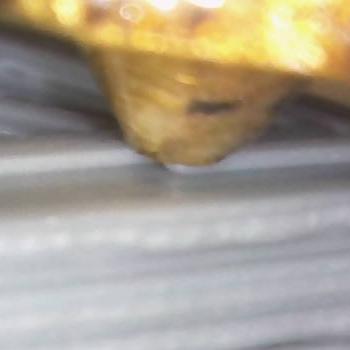
Flow rate: 112%